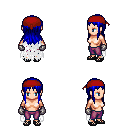
a pixel art fantasy rpg character, female body template, human, light skin, white tattered cape, magenta pants, blue unkempt hairstyle, red bandana, metal gloves, ghillies, four views (front, back, left, right), 2x2 character sprite sheet, small pixel art, hard edges, no anti-aliasing